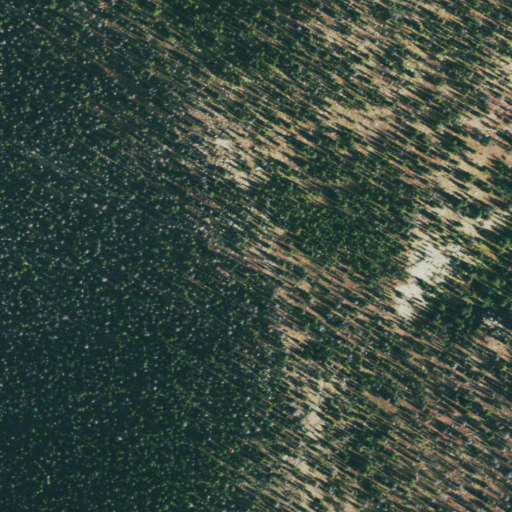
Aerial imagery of mountain in Colorado named Mount Bryant containing only evergreen forest